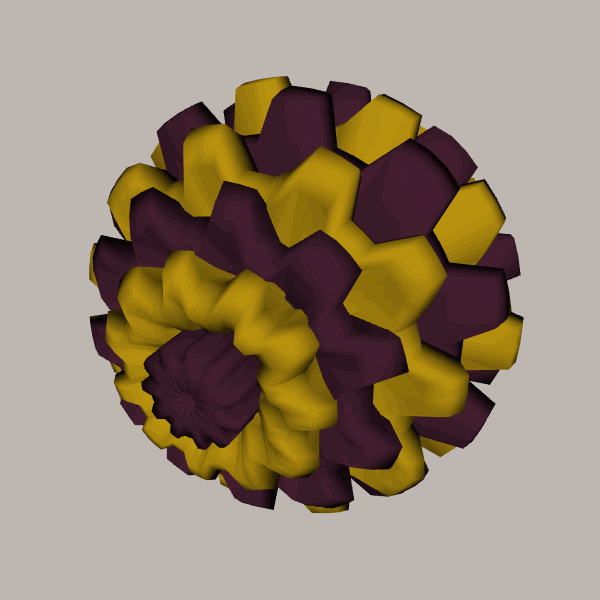
Background: light